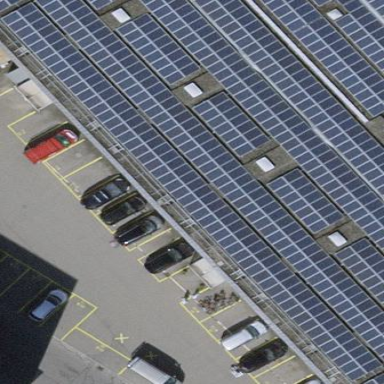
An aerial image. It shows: Solar photovoltaic panel generator.